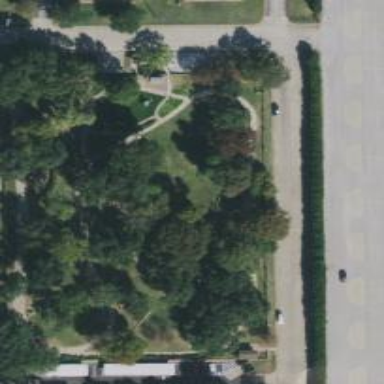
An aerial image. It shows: Grassy park with pedestrian sidewalk. The park is designated for recreation and leisure land.